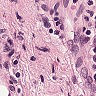
Metastatic tissue present: no